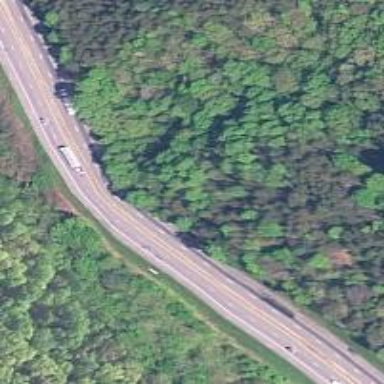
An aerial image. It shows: This image shows trunk highway that functions as expressway.